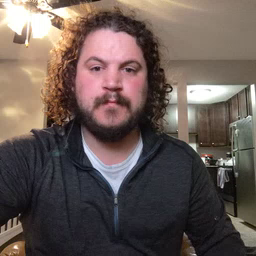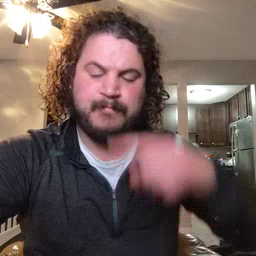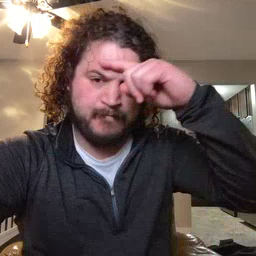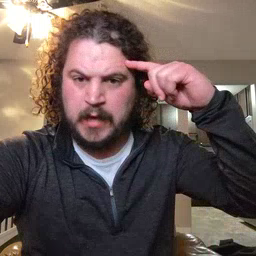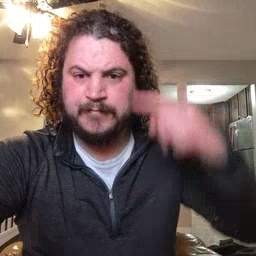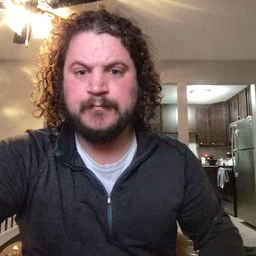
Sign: black